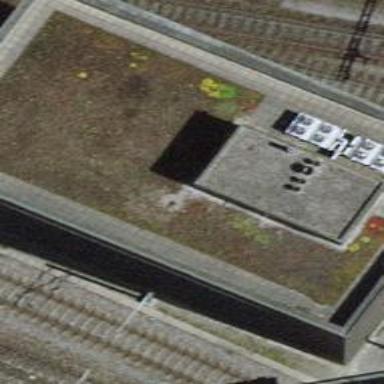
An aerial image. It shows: Signal box along the railway.